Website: apple
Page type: customer-info-address
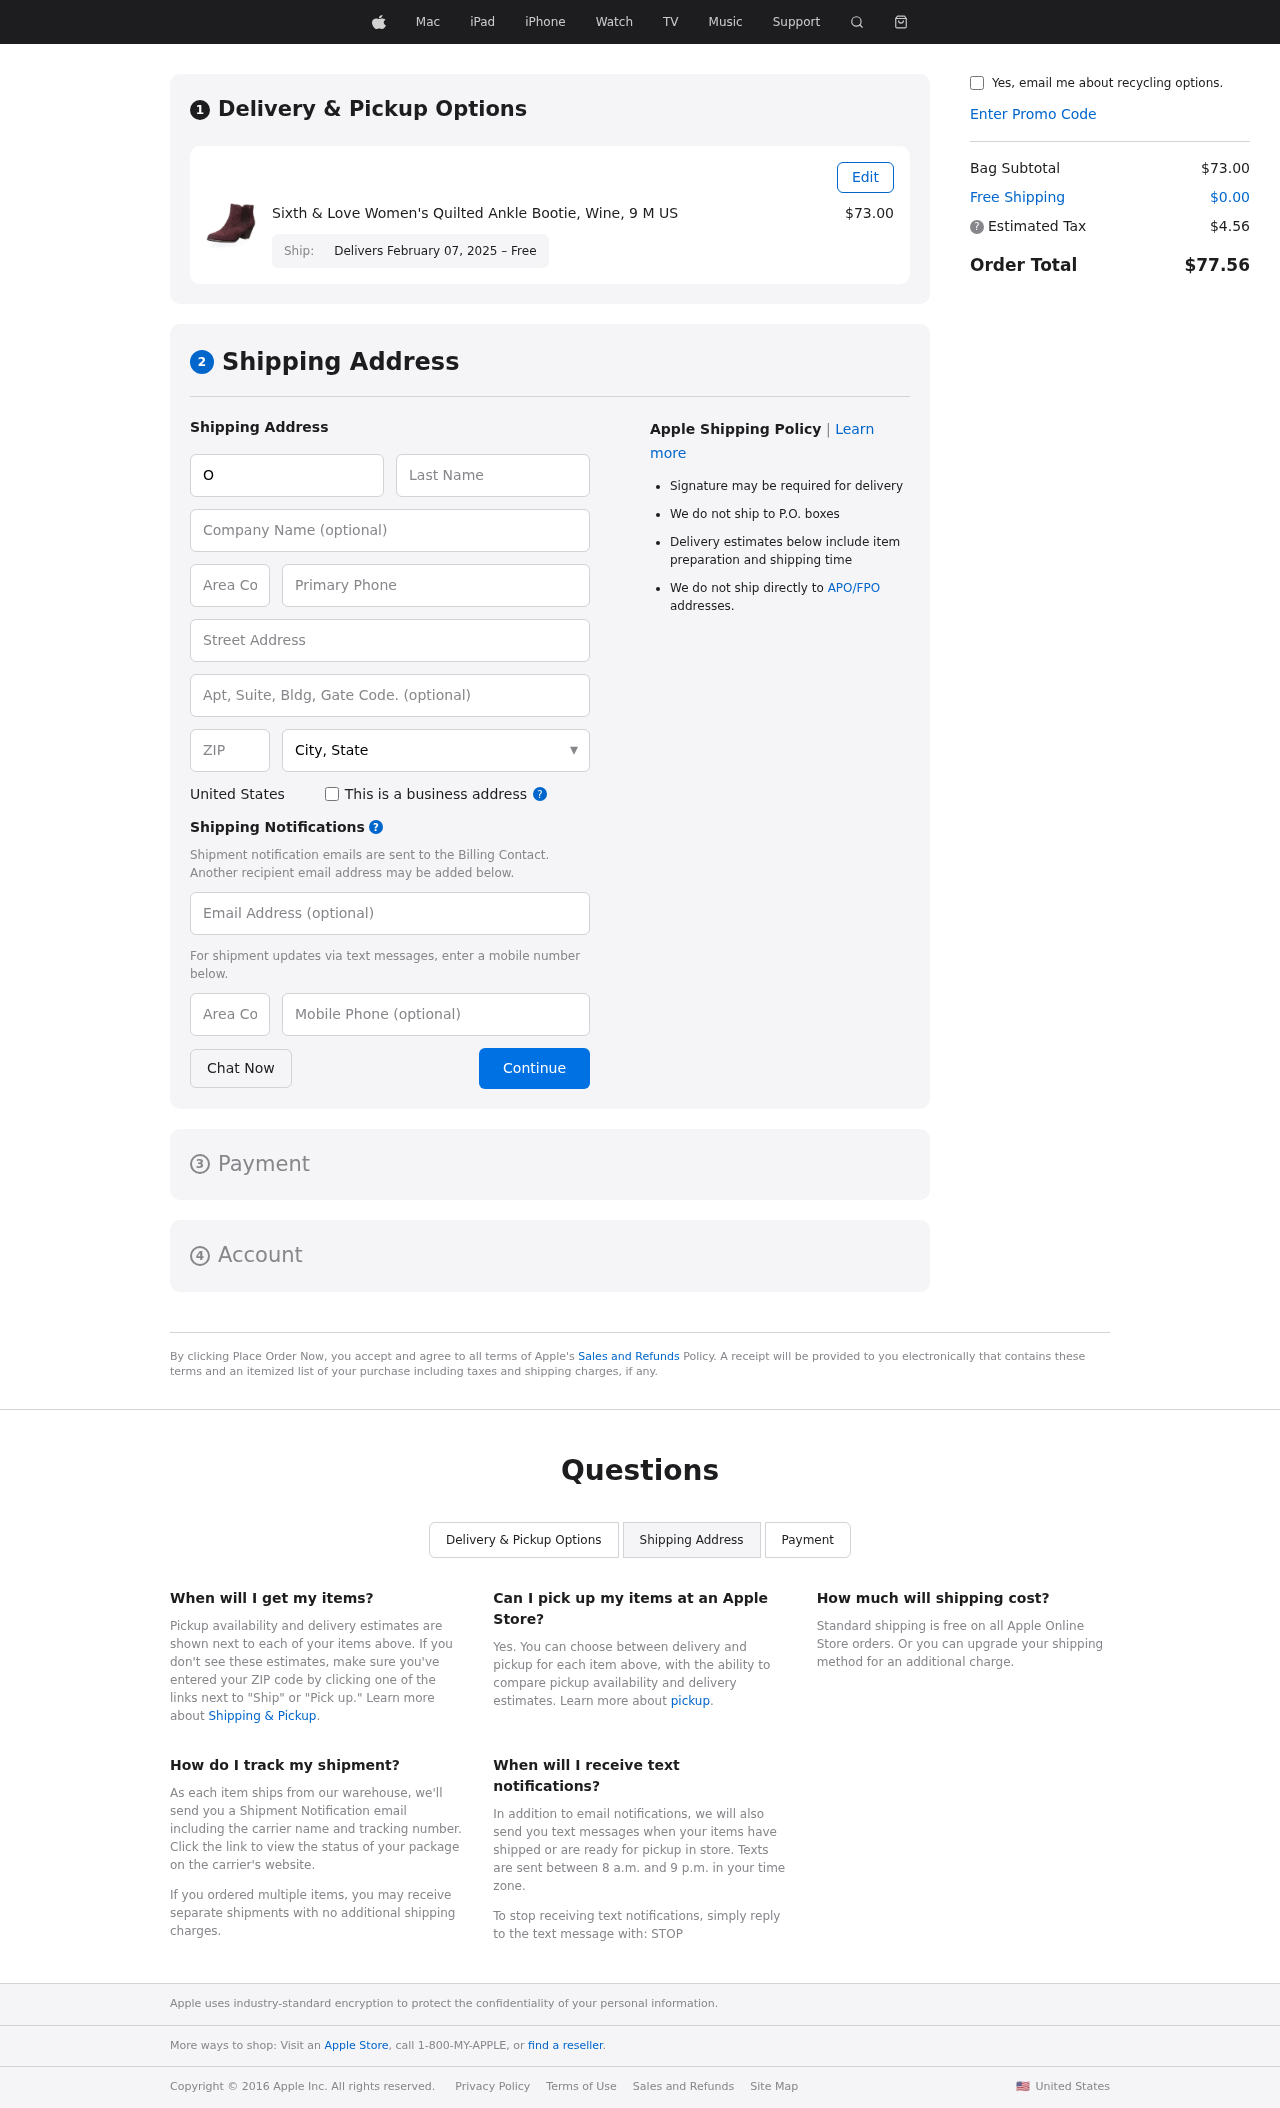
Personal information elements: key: PII_CITY_STATE
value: Samuelborough, VT
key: PII_COMPANY
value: Marshall-Day
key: PII_COUNTRY
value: United States
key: PII_EMAIL
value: obrewer@hotmail.com
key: PII_FIRSTNAME
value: Omar
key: PII_LASTNAME
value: Brewer
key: PII_PHONE
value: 2879136552
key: PII_PHONE_AREA
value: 287
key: PII_POSTCODE
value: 79895
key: PII_STREET
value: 9827 Linda Trail
Product elements: key: PRODUCT1_NAME
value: Sixth & Love Women's Quilted Ankle Bootie, Wine, 9 M US
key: PRODUCT1_PRICE
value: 73
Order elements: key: ORDER_DELIVERY_DATE
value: Delivers February 07, 2025 – Free
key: ORDER_SUBTOTAL
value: $73.00
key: ORDER_SHIPPING_COST
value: $0.00
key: ORDER_TAX
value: $4.56
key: ORDER_TOTAL
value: $77.56